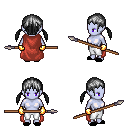
a pixel art fantasy rpg character, female body template, dark elf, purple skin, maroon cape, white pants, gray twin-tailed hairstyle, gold gloves, black slippers, spear, four views (front, back, left, right), 2x2 character sprite sheet, small pixel art, hard edges, no anti-aliasing